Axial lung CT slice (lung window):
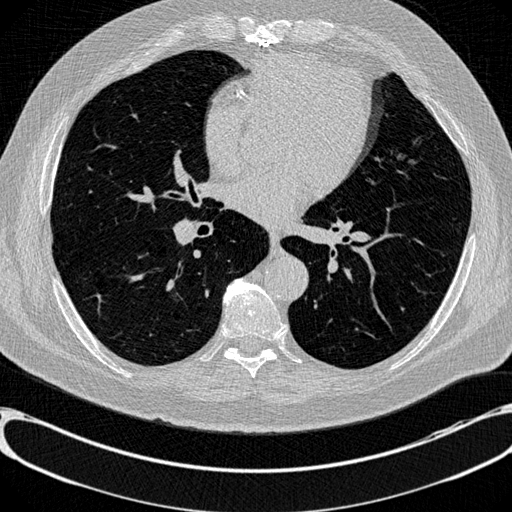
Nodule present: no